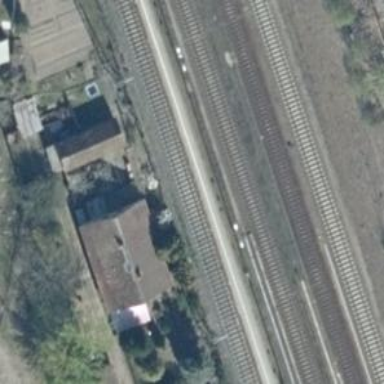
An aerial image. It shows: Public transport stop position along the railway.